Question: I am trying to generate a menu like the following:

There are several items in the menu and the active one has an arrow after it.
The menu items are tags like the following code:
'''
<div class="menuCenter">
<div class="linksWrapper">
<a href="#">Home</a>
<a class="menuCenterLinkLeft" href="#">Plans & Pricing</a>
<a class="menuCenterLinkLeft" href="#">Sign In</a>
<a class="menuCenterLinkLeft active" href="#">Sign Up</a>
<a class="menuCenterLinkLeft" href="#">Contact</a>
</div>
</div>
'''
I tryied two options:
1- Absolutely positioning the arrow image with javascript. I have problems when resizing the page.
2- Using the :after pseudo element, like this:
'''
.linksWrapper a.active:after
{
content: url("images/arrowImg.png");
position: relative;
left: -40px;
top: 30px;
}
'''
The problem with this approach was the horizontal alignment of the arrow. It should be below the center of the link and I could not achive that.
I can use HTML5 or CSS 3.
Any help?
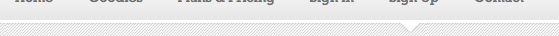
Answer: Try this:
'''
.linksWrapper a.active:after {
content: url("images/arrowImg.png");
position: absolute;
left: 50%;
top: 30px;
margin-left: - <width-of-your-image> / 2; /* negative number!*/
}
'''
sidenote: I avoid putting '{' on a newline, since it may have nasty effects in javascript.
The trick is 'left:50%;' combined with correcting the position by setting it back half width via 'margin-left'.
See <URL>.